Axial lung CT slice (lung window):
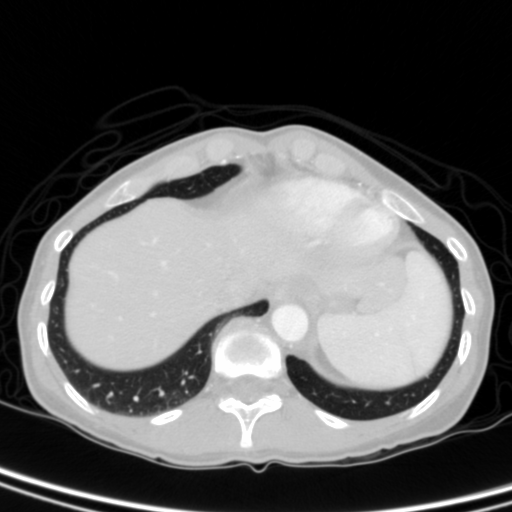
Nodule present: no